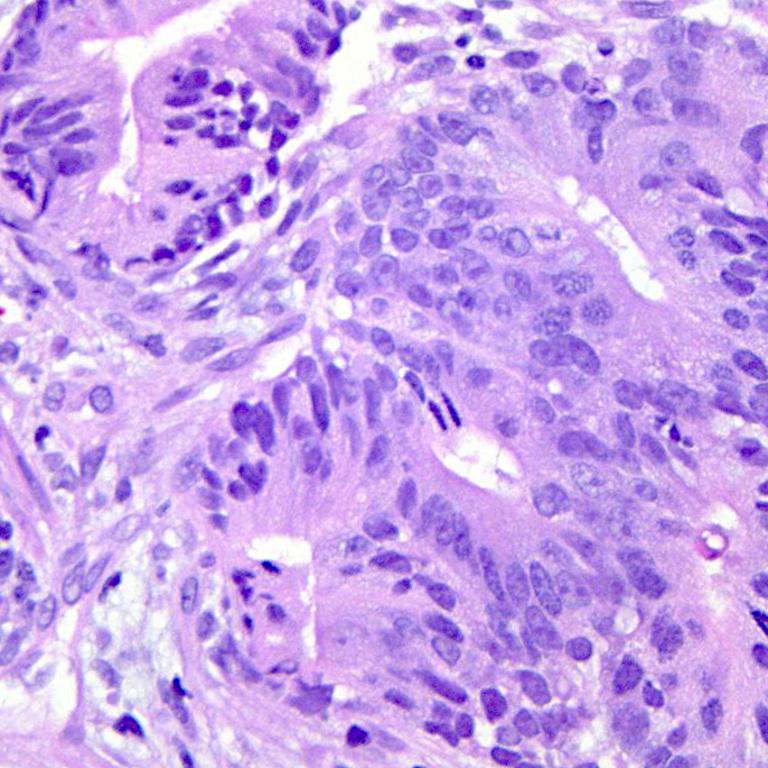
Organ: colon
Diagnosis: adenocarcinomas